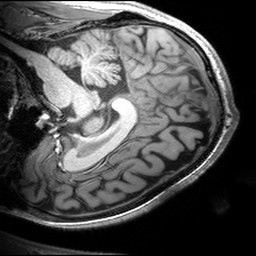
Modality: T1w
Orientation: sagittal
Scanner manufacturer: siemens
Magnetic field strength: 3 T
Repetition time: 2.53 s
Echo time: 0.00299 s